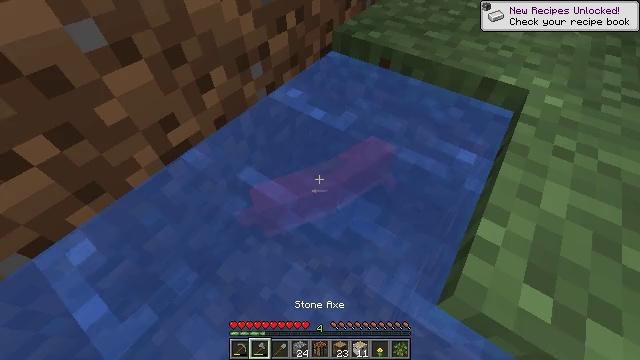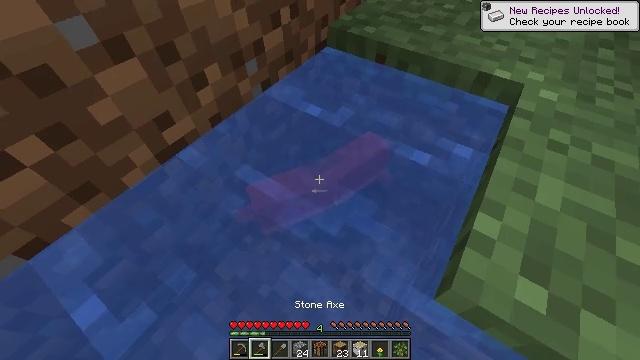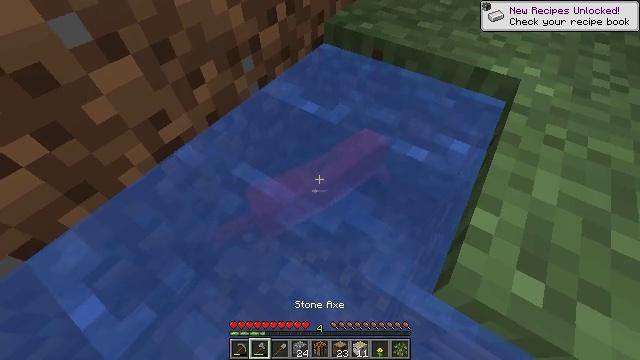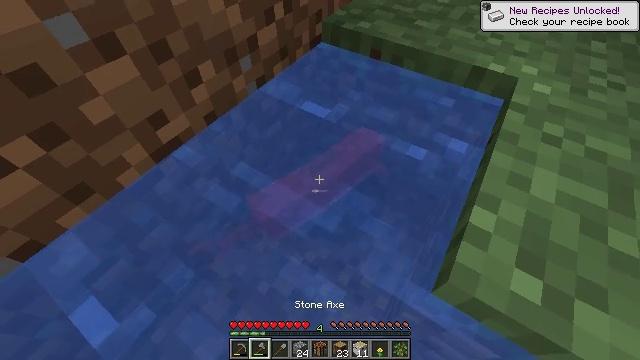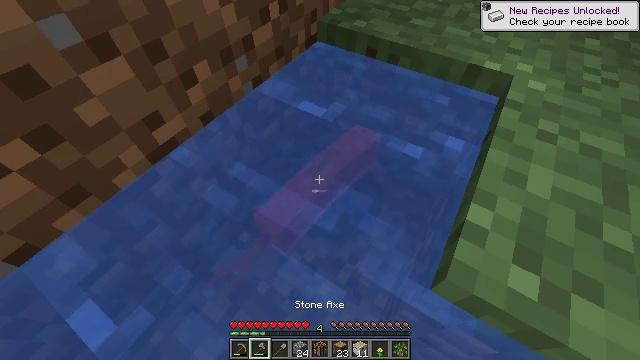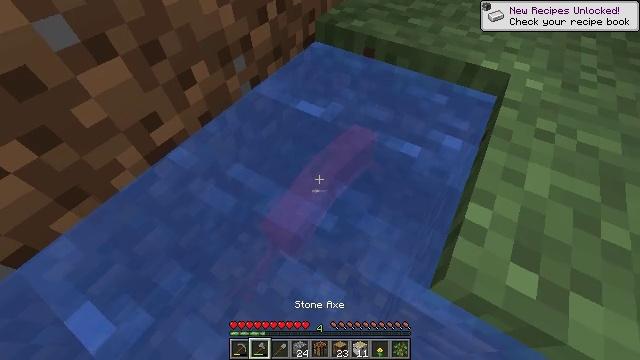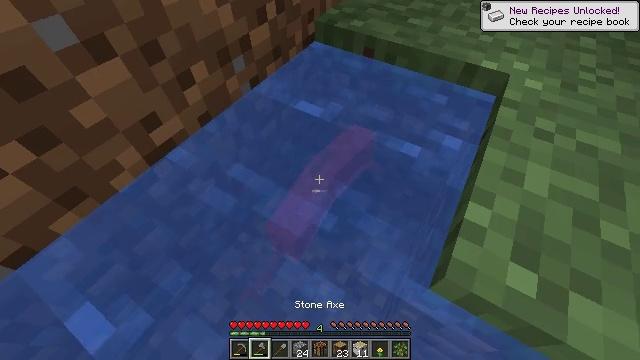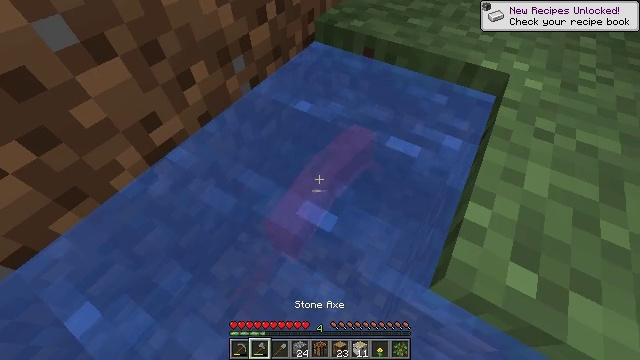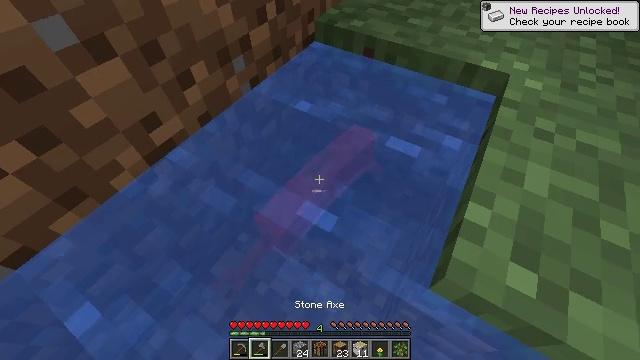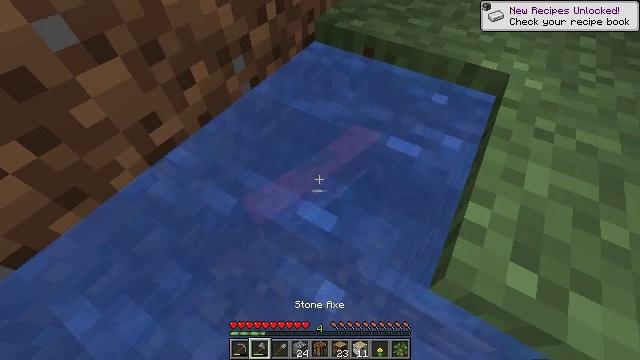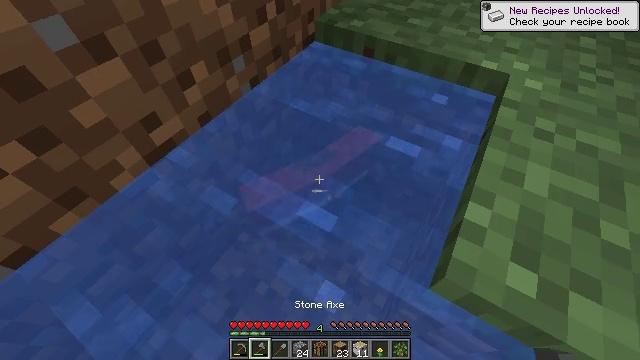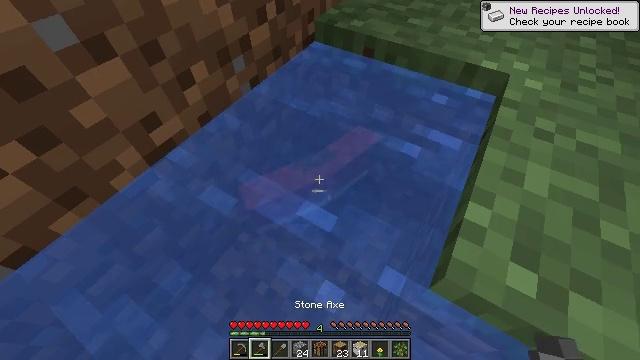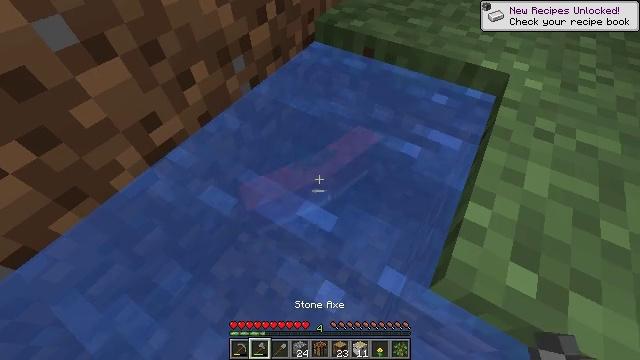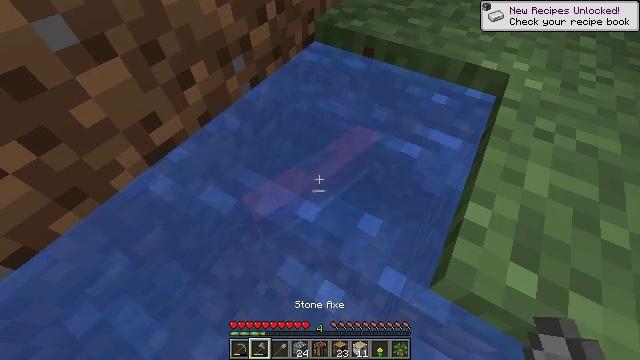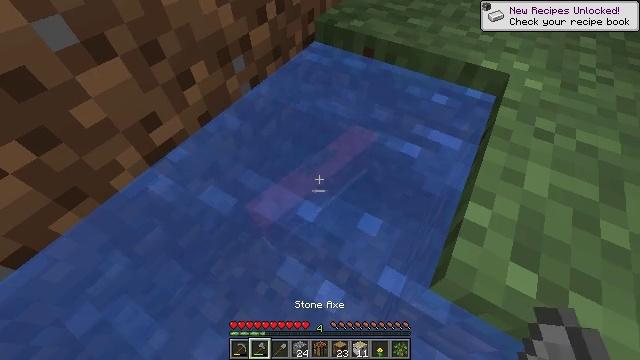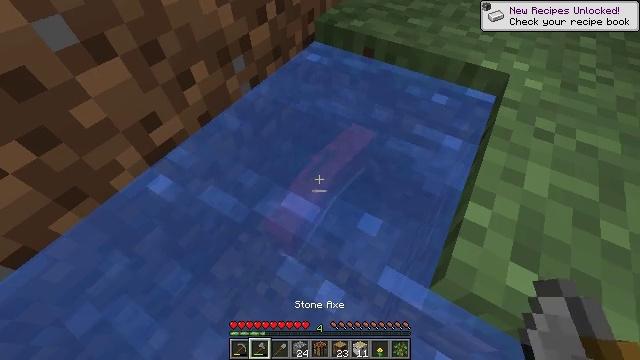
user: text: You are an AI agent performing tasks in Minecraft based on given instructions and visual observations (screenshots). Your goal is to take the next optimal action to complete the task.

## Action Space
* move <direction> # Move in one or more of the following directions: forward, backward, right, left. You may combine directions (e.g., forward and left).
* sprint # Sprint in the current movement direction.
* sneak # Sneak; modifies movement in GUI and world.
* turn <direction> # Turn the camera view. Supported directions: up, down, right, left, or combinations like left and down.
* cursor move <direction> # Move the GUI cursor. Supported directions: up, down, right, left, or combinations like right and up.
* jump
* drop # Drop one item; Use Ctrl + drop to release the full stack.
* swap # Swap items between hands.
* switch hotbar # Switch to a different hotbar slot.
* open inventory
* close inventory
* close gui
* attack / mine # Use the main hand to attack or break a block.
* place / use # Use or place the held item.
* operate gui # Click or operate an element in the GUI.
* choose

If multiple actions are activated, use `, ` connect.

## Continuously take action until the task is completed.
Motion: motion action
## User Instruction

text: Hunt a salmon.
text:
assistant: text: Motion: turn right, attack / mine
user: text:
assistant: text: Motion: attack / mine
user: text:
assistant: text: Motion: attack / mine
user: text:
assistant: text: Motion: attack / mine
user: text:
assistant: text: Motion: attack / mine
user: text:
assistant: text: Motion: attack / mine
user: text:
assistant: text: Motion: attack / mine
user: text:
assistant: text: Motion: attack / mine
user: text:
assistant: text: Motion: attack / mine
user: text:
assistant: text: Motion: attack / mine
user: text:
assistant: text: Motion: attack / mine
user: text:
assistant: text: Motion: attack / mine
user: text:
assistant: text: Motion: attack / mine
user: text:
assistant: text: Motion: attack / mine
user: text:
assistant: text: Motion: attack / mine
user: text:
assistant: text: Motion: attack / mine
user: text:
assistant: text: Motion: attack / mine
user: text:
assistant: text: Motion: no_op
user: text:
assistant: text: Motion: attack / mine
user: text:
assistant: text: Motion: attack / mine
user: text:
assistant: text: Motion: attack / mine
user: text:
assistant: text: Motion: no_op
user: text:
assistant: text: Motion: attack / mine
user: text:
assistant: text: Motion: attack / mine
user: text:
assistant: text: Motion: attack / mine